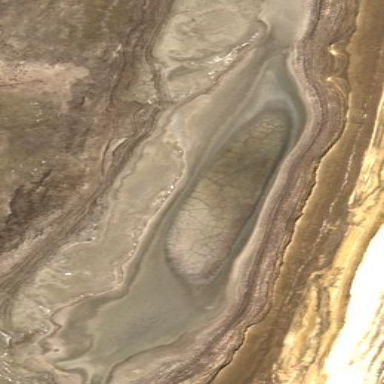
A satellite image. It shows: Salt lake with natural water surface.